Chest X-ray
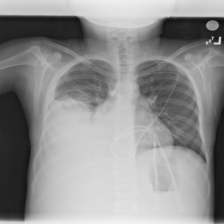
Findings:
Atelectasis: negative
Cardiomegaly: negative
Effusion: positive
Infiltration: negative
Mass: negative
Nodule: negative
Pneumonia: negative
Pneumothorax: negative
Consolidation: negative
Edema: negative
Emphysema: negative
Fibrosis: negative
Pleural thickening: negative
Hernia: negative